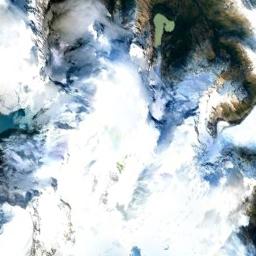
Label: snowberg